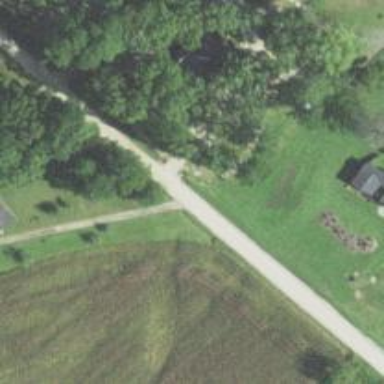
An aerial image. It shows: Unclassified road.